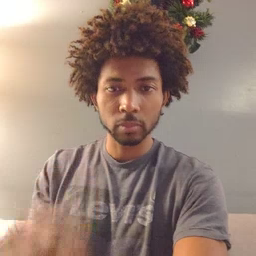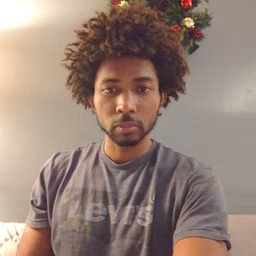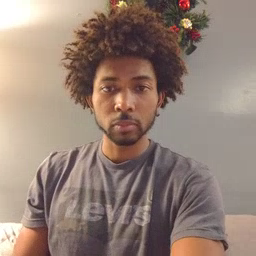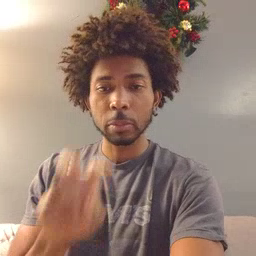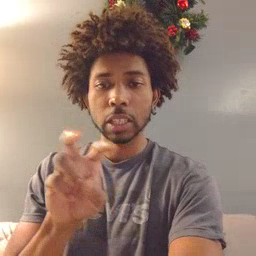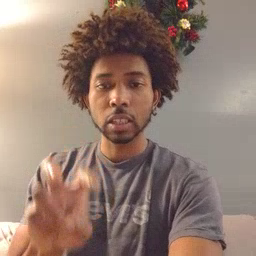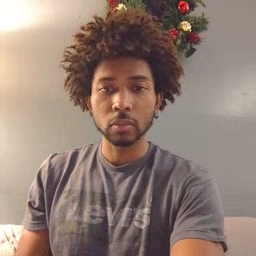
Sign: pizza